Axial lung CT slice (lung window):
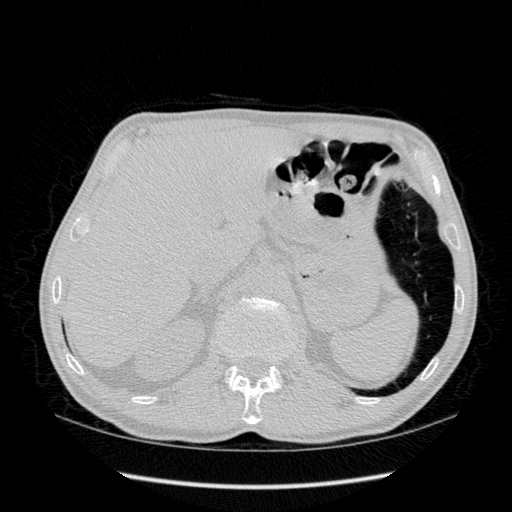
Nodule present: no